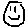
Label: smiley face